Field crop: maize
Growth stage: 2
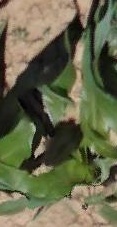
Species: maize